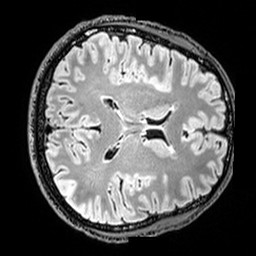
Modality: T2w
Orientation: axial
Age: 42
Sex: male
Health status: healthy
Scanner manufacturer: siemens
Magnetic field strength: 3 T
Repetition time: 5 s
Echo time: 0.397 s